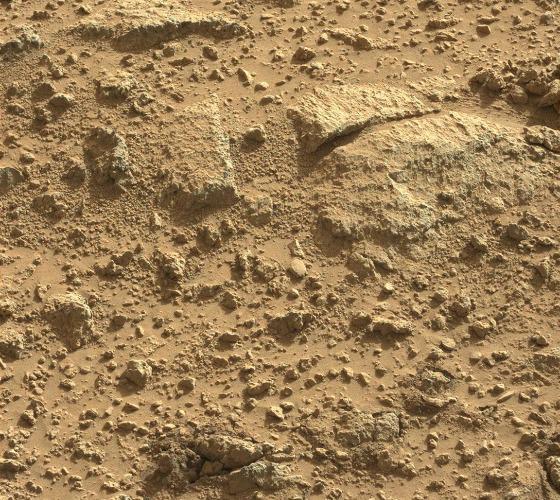
Terrain classes present: Bedrock, Gravel / Sand / Soil, Rock, Shadow